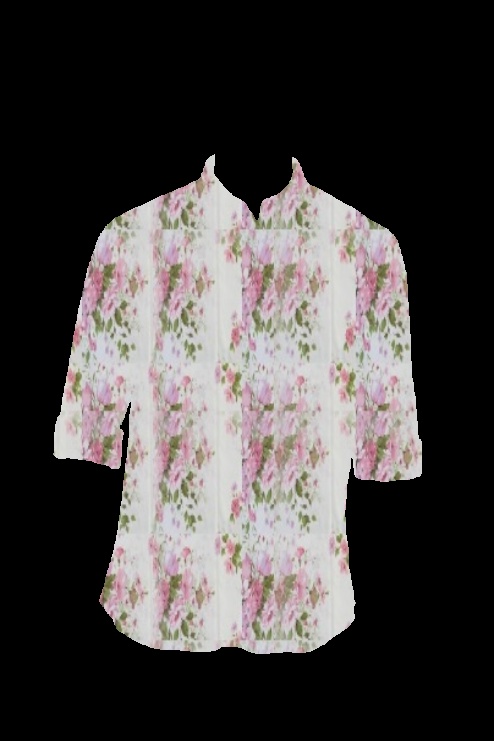
pink rose print blouse